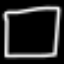
Label: square